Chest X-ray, PA view. Patient: 40 years old, sex M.
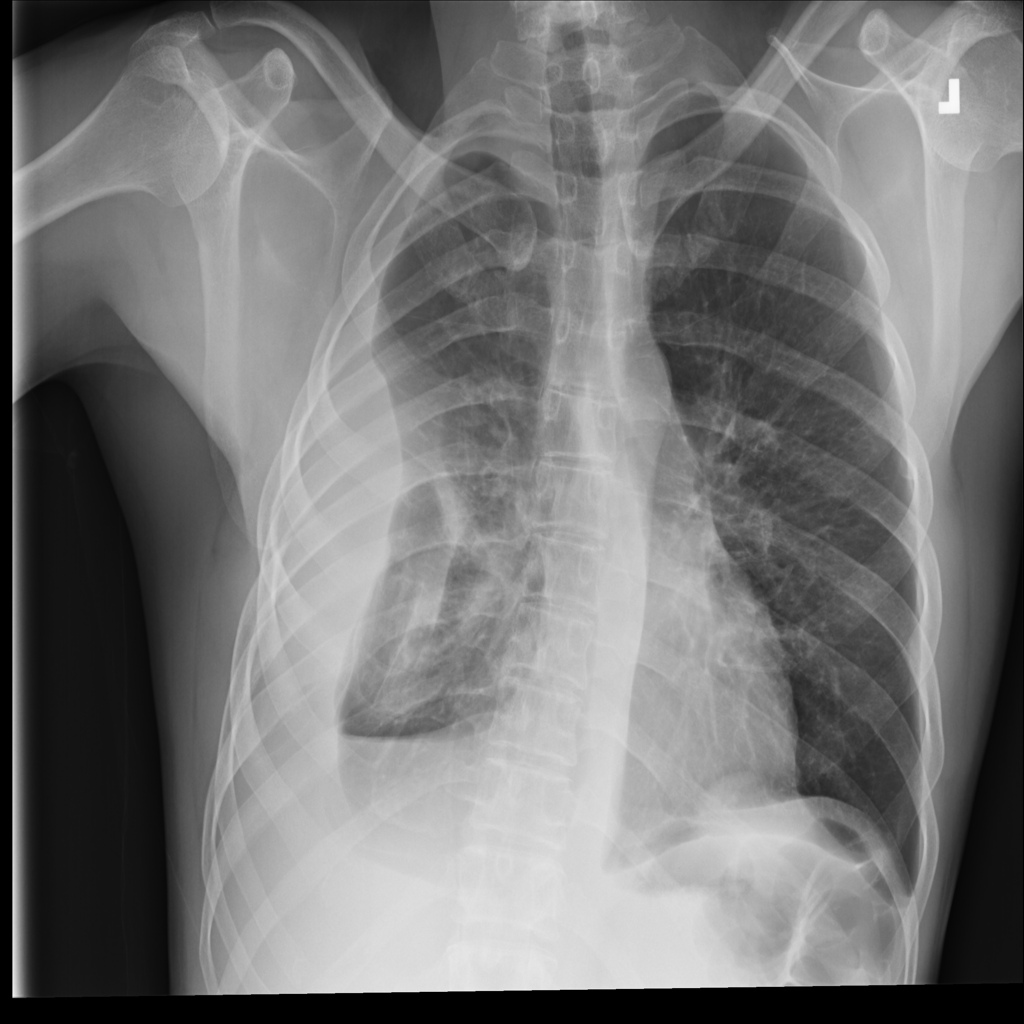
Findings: Atelectasis, Pleural_Thickening